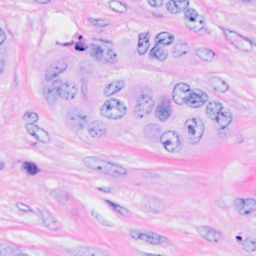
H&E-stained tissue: Breast